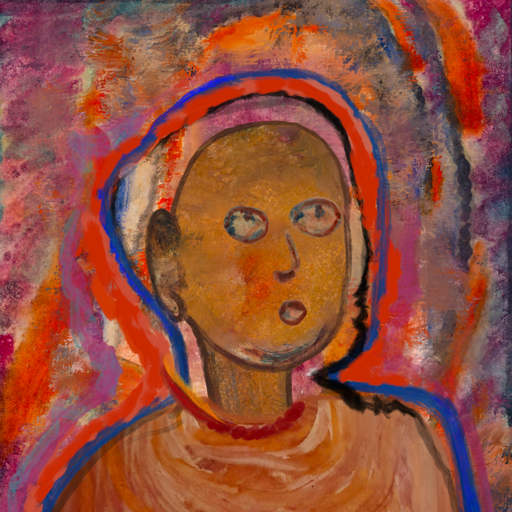
Background: Experience, Head And Neck Side: Pipe, Face Side: Orphan, Bust: Pious_Lady, Hair Side: Experience, Head Accessory: Blank, Second Necklace: Blank, Necklace: Pipe, Baby: Blank